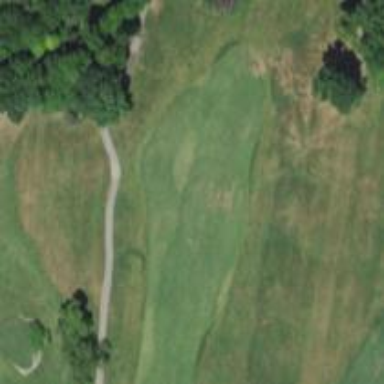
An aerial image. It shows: Golf hole.